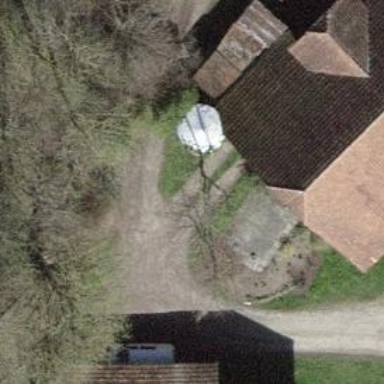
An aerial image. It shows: Farm.